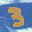
Label: 3